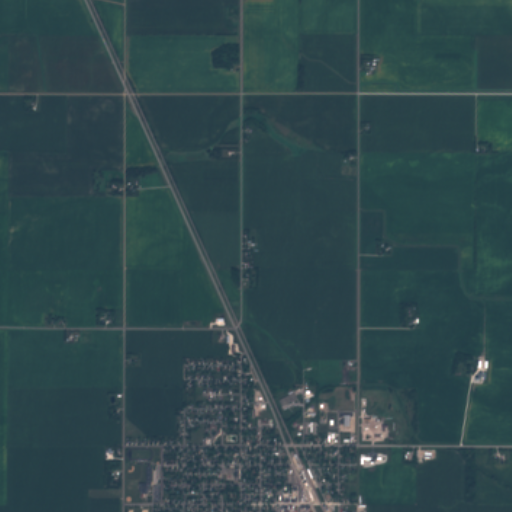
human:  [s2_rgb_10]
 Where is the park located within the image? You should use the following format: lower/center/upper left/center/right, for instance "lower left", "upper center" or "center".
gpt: The park is located in the lower left of the image.
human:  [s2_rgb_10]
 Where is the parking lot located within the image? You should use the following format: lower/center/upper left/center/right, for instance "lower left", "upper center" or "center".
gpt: The parking lot is located in the lower left of the image.
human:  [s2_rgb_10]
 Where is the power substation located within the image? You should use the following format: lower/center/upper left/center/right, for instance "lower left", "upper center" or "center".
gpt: The power substation is located in the lower center of the image.
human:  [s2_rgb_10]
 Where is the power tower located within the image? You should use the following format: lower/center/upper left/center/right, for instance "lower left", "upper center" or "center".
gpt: The power tower is located in the lower right of the image.
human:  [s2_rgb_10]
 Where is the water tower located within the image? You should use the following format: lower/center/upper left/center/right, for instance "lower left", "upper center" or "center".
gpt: The water tower is located in the lower center of the image.
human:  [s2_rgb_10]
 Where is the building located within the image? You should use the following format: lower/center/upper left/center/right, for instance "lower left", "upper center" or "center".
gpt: The building is located in the lower left of the image.
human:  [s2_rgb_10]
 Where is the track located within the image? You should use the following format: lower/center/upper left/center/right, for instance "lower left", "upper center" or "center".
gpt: There is no track in the image.